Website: home-depot
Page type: payment
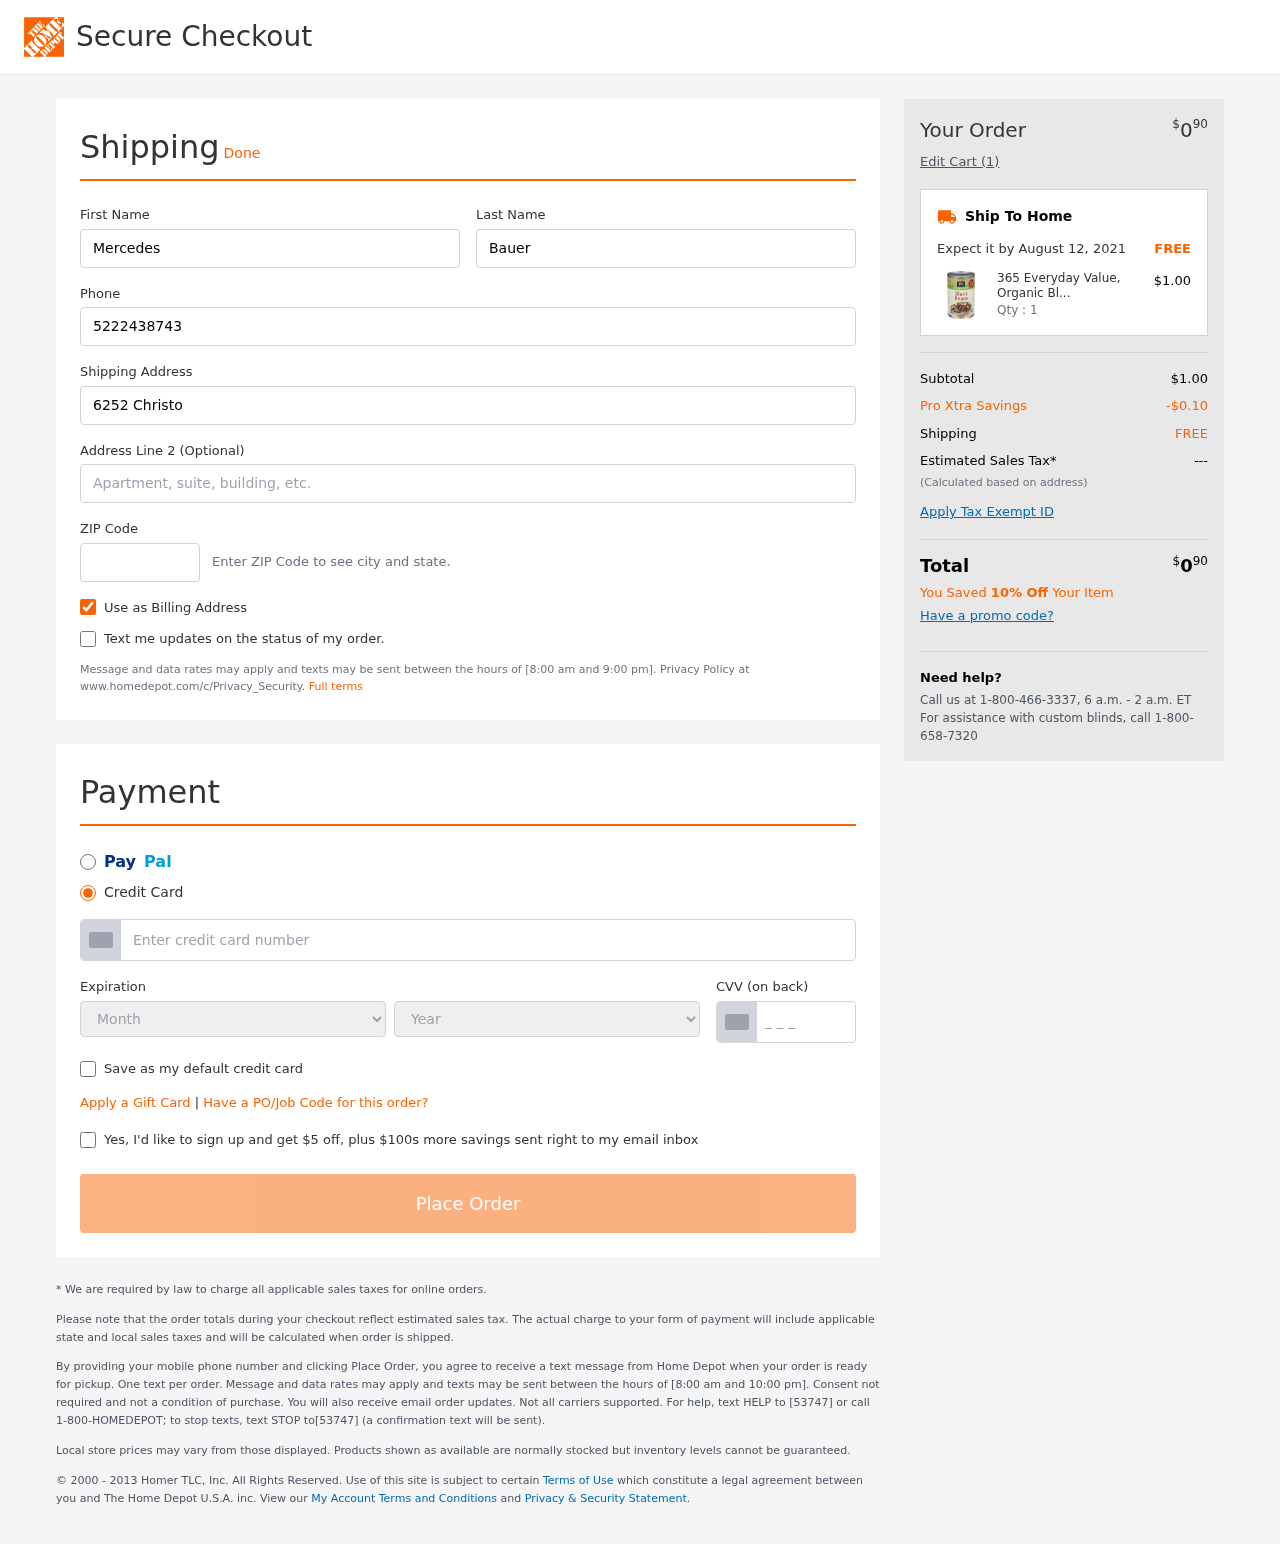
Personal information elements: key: PII_CARD_CVV
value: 289
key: PII_CARD_EXPIRY_MONTH
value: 11
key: PII_CARD_EXPIRY_YEAR
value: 28
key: PII_CARD_NUMBER
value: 4296 4289 2961 6934
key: PII_FIRSTNAME
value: Mercedes
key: PII_LASTNAME
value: Bauer
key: PII_PHONE
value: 5222438743
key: PII_POSTCODE
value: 15927
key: PII_STREET
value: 6252 Christopher Parkways
Product elements: key: PRODUCT1_NAME
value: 365 Everyday Value, Organic Black Beans, 15 oz
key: PRODUCT1_PRICE
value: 1
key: PRODUCT1_QUANTITY
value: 1
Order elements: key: ORDER_TOTAL
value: $090
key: ORDER_NUM_ITEMS
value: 1
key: ORDER_DELIVERY_DATE
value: August 12, 2021
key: ORDER_SUBTOTAL
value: $1.00
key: ORDER_DISCOUNT
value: -$0.10
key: ORDER_SHIPPING_COST
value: FREE